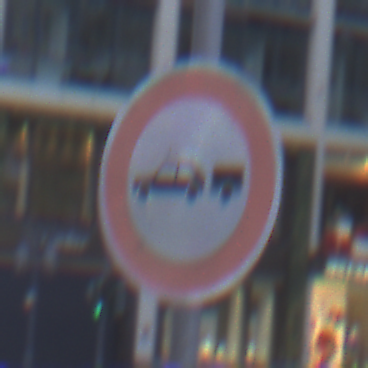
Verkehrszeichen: VerbotPersonenkraftwagenMitAnhaenger
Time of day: SunriseSunset
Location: Outdoor (Urban)
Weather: PartlyCloudy
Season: NotSpecified
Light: Natural